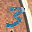
Label: 3